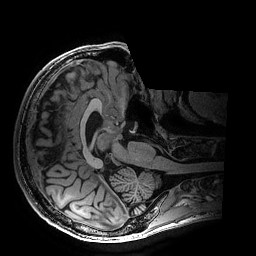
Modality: T1w
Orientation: axial
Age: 24
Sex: male
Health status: healthy
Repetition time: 2.53 s
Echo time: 0.0034 s